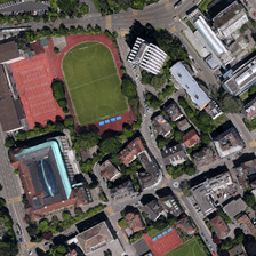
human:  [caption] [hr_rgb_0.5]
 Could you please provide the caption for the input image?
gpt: different playing fields are in the big school.

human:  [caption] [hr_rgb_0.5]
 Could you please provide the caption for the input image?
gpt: A playground is built next to the white building.

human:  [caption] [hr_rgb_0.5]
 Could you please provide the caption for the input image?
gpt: There are several playgrounds in the big school.

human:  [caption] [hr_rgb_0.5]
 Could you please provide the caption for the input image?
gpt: There are several playgrounds in this university.

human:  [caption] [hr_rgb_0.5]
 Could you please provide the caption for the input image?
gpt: A playground is built next to a white building.